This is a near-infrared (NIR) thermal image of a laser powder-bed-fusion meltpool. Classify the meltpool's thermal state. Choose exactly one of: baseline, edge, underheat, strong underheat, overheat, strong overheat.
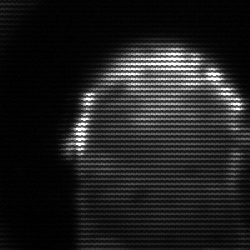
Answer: baseline